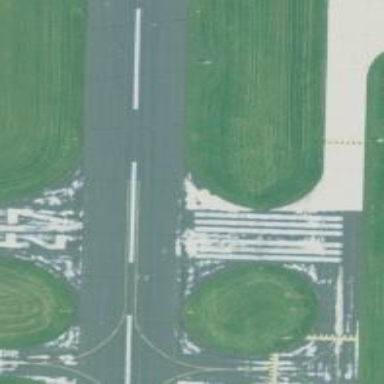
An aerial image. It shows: Runway surface made of asphalt at airport.